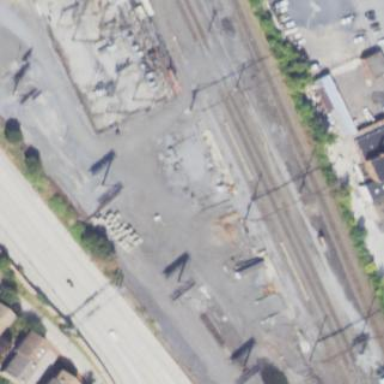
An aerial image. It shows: Traction substation for powering transportation systems.